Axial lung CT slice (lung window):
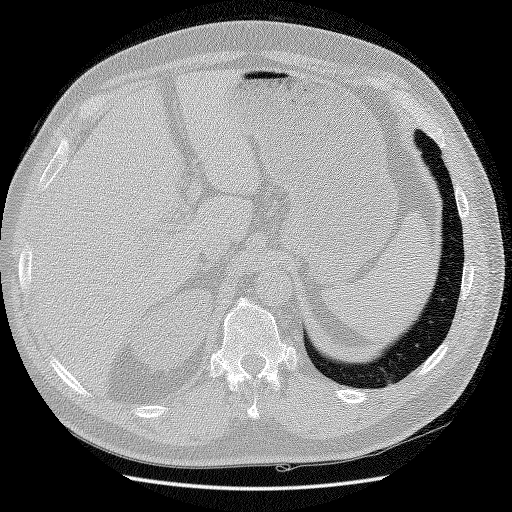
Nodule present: no